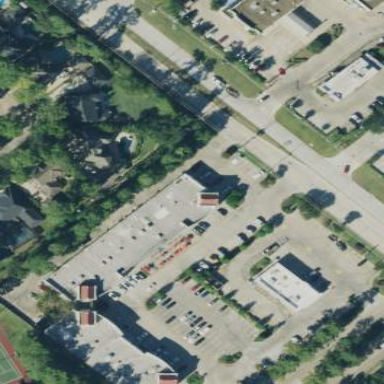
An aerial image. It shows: Retail building.